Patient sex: M
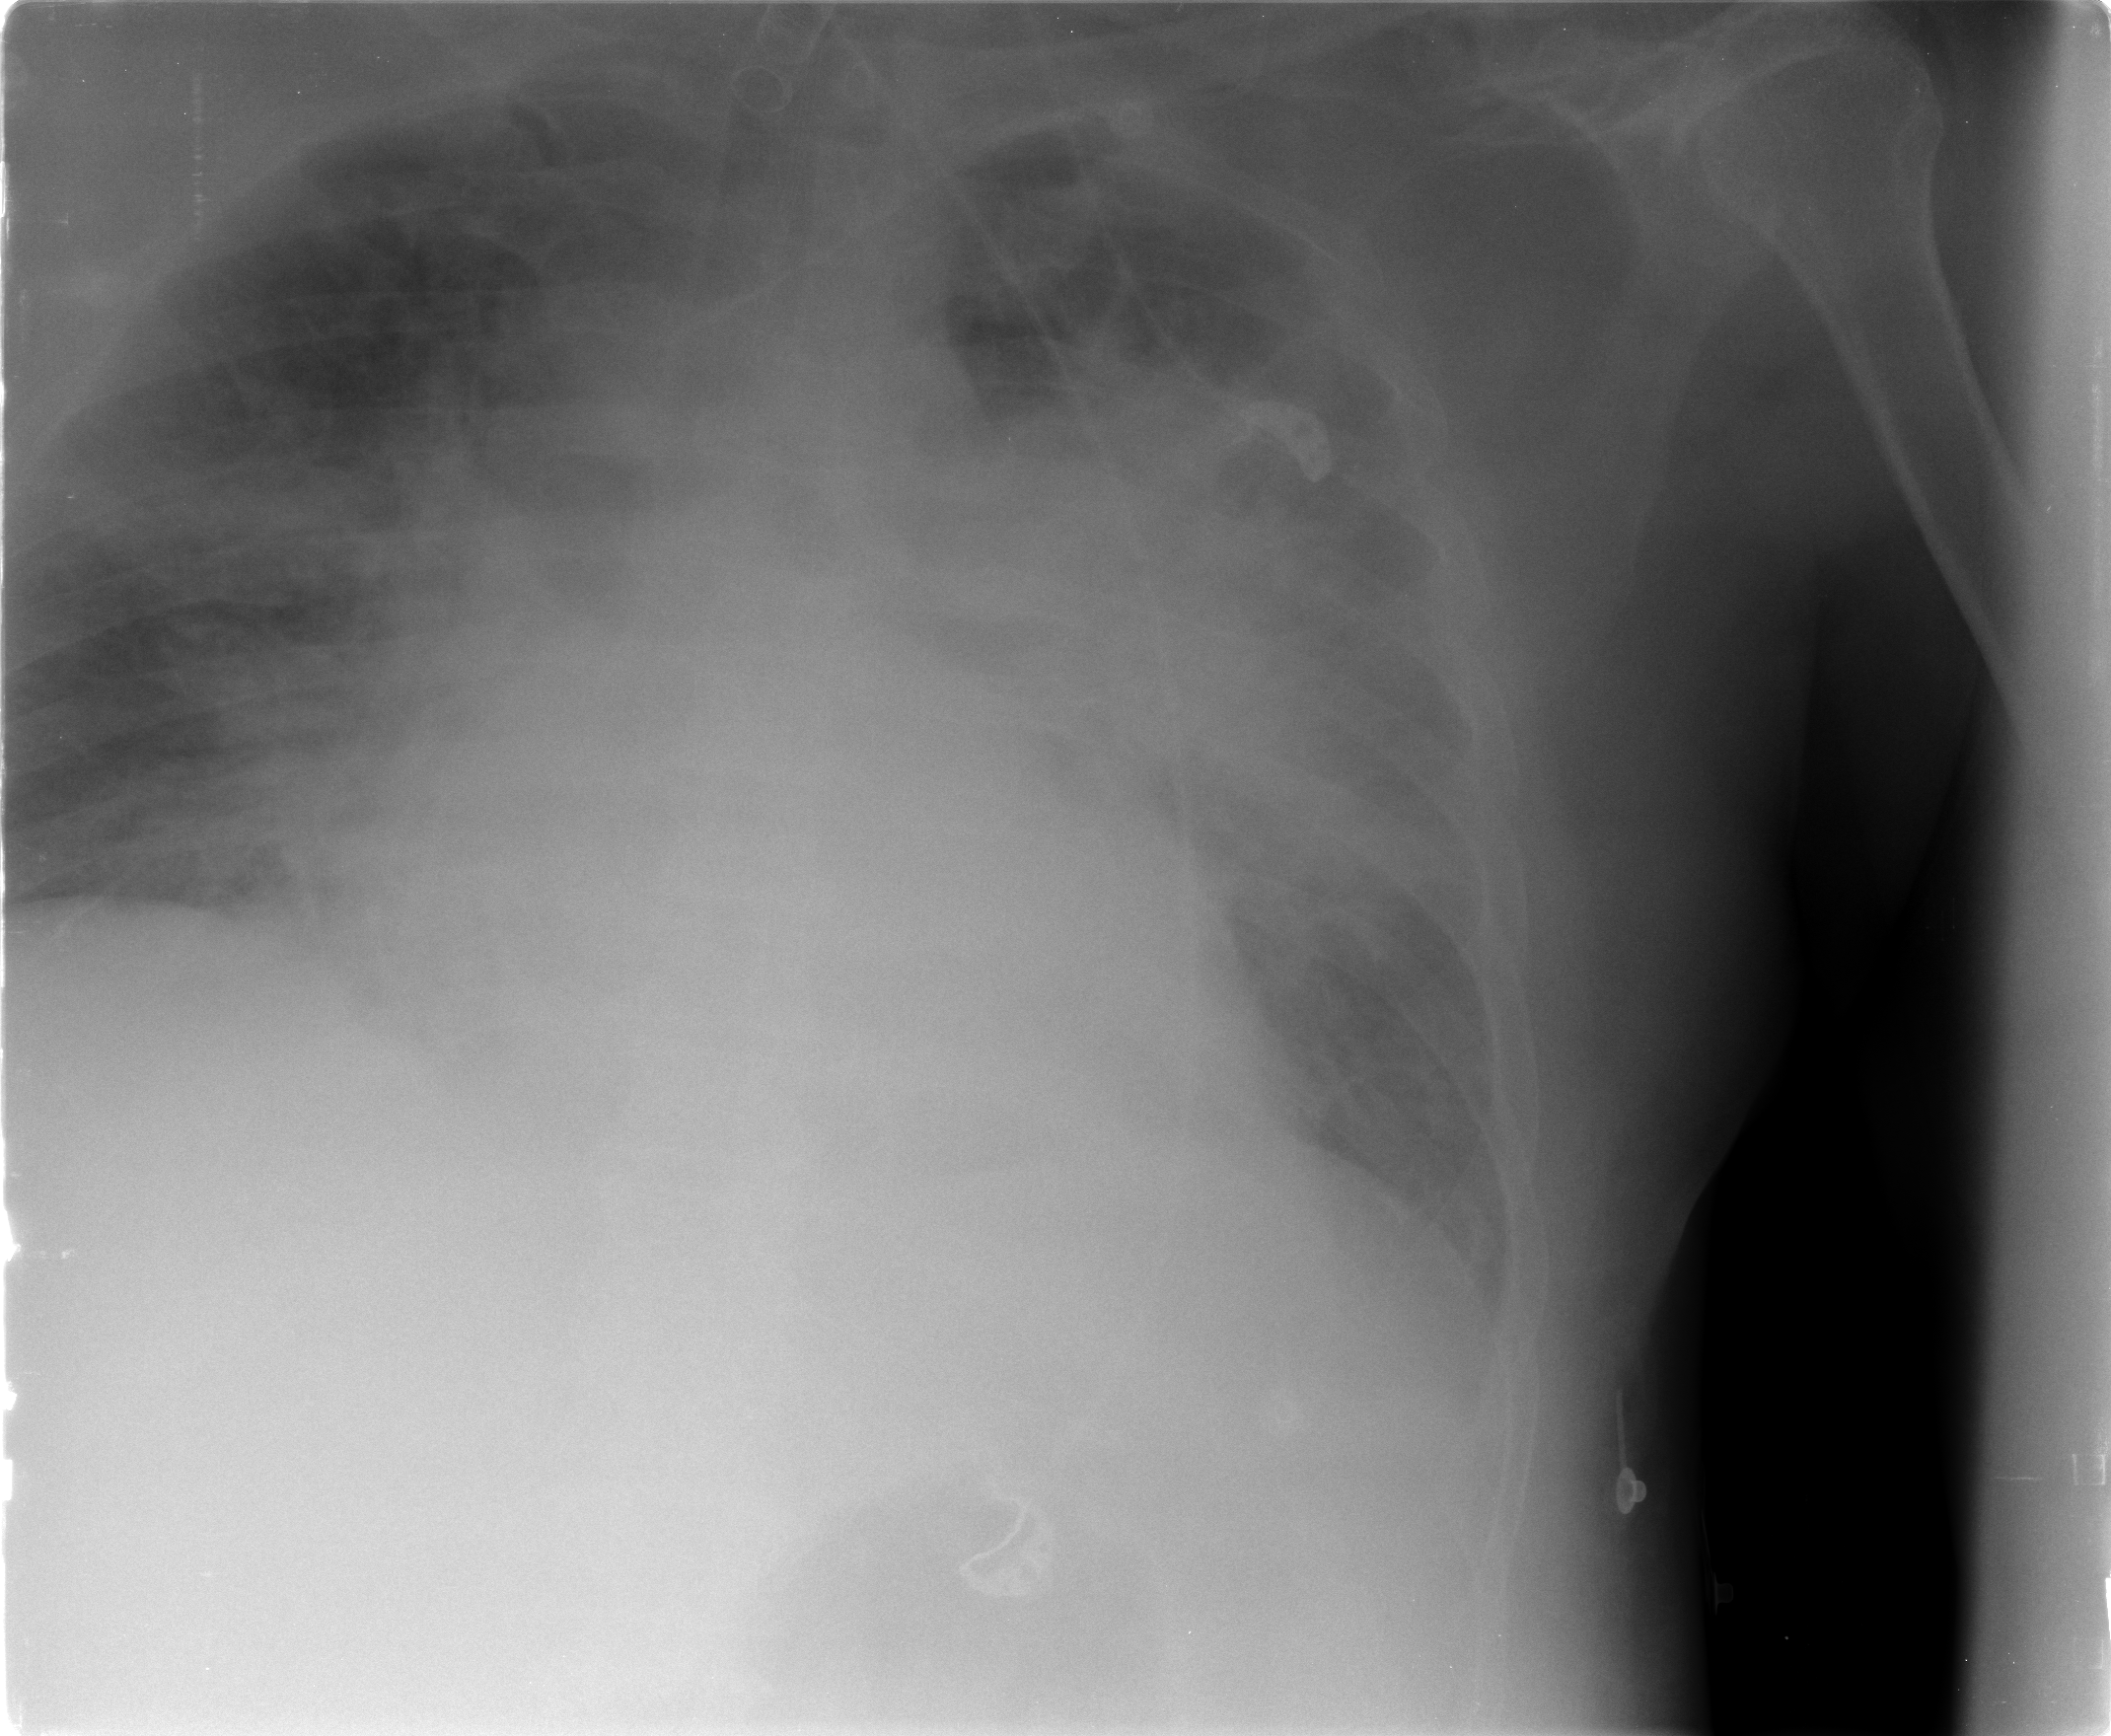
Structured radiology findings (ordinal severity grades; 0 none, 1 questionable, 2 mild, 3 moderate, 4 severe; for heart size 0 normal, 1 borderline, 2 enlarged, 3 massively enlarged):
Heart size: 1
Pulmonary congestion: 2
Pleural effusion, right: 0
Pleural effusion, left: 1
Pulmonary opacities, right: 3
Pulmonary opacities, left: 3
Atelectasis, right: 2
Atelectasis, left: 2